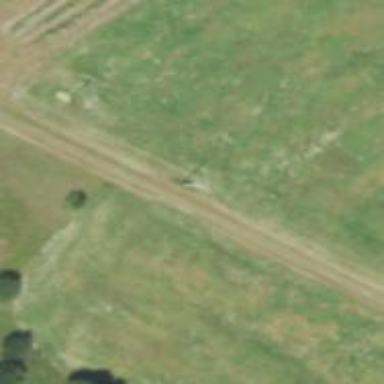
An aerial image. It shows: Power pole.